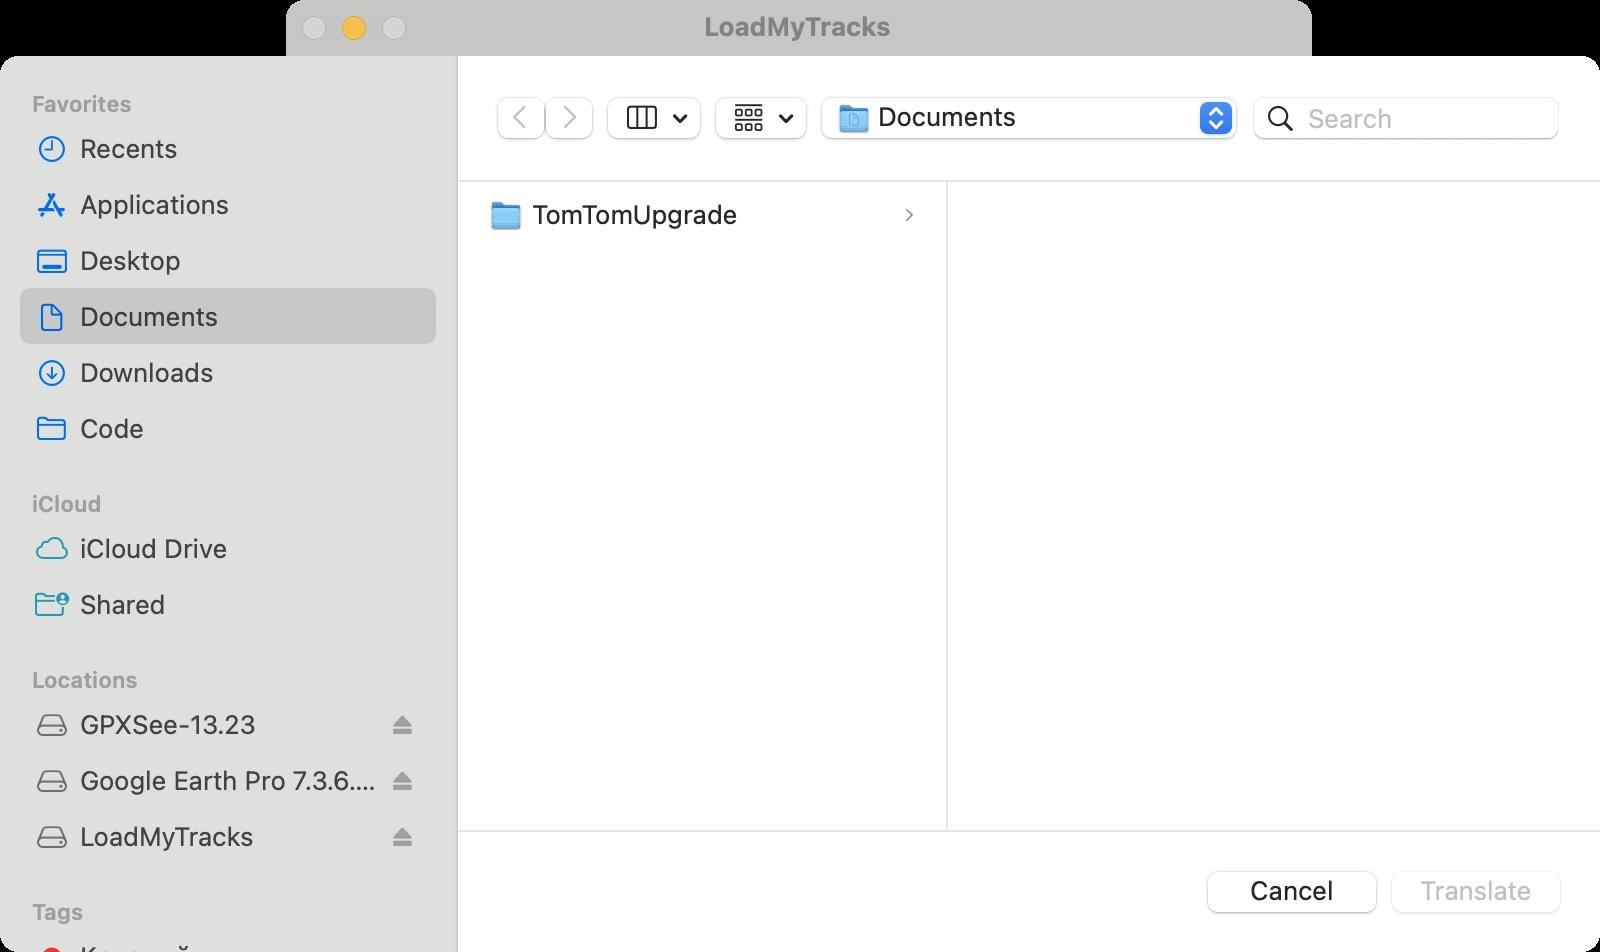
Accessibility tree:
{"name": "LoadMyTracks", "role": "AXWindow", "description": null, "role_description": "standard window", "value": null, "position": "143.00;297.00", "size": "513;450", "children": [{"name": null, "role": "AXGroup", "description": null, "role_description": "group", "value": null, "position": "386.00;48.00", "size": "110;117", "children": [{"name": "Tracks", "role": "AXCheckBox", "description": null, "role_description": "checkbox", "value": 1, "position": "395.00;73.00", "size": "66;16", "children": []}, {"name": "Waypoints", "role": "AXCheckBox", "description": null, "role_description": "checkbox", "value": 1, "position": "395.00;93.00", "size": "90;18", "children": []}, {"name": "Routes", "role": "AXCheckBox", "description": null, "role_description": "checkbox", "value": 1, "position": "395.00;115.00", "size": "68;18", "children": []}, {"name": "Laps", "role": "AXCheckBox", "description": null, "role_description": "checkbox", "value": 1, "position": "395.00;137.00", "size": "55;18", "children": []}, {"name": null, "role": "AXStaticText", "description": null, "role_description": "text", "value": "Acquire/Send", "position": "396.00;48.00", "size": "78;14", "children": []}]}, {"name": null, "role": "AXGroup", "description": null, "role_description": "group", "value": null, "position": "386.00;169.00", "size": "110;87", "children": [{"name": null, "role": "AXRadioGroup", "description": null, "role_description": "radio group", "value": "{\n    \"name\": \"GPX\",\n    \"role\": \"AXRadioButton\",\n    \"description\": null,\n    \"role_description\": \"radio button\",\n    \"value\": 1,\n    \"position\": \"397.00;195.00\",\n    \"size\": \"77;18\",\n    \"children\": []\n}", "position": "397.00;195.00", "size": "77;38", "children": [{"name": "GPX", "role": "AXRadioButton", "description": null, "role_description": "radio button", "value": 1, "position": "397.00;195.00", "size": "77;18", "children": []}, {"name": "KML", "role": "AXRadioButton", "description": null, "role_description": "radio button", "value": 0, "position": "397.00;215.00", "size": "77;18", "children": []}]}, {"name": null, "role": "AXStaticText", "description": null, "role_description": "text", "value": "Output", "position": "396.00;169.00", "size": "44;14", "children": []}]}, {"name": null, "role": "AXPopUpButton", "description": null, "role_description": "pop up button", "value": "GPX", "position": "17.00;47.00", "size": "363;25", "children": []}, {"name": "Acquire…", "role": "AXButton", "description": null, "role_description": "button", "value": null, "position": "409.00;307.00", "size": "91;32", "children": []}, {"name": "Cancel", "role": "AXButton", "description": null, "role_description": "button", "value": null, "position": "335.00;307.00", "size": "76;32", "children": []}, {"name": null, "role": "AXGroup", "description": null, "role_description": "group", "value": null, "position": "16.00;76.00", "size": "364;180", "children": [{"name": null, "role": "AXStaticText", "description": null, "role_description": "text", "value": "GPX Files may be translated by selecting Translate File… from the File menu.", "position": "24.00;83.00", "size": "348;48", "children": []}]}, {"name": null, "role": "AXStaticText", "description": null, "role_description": "text", "value": "Ready", "position": "18.00;260.00", "size": "360;14", "children": []}, {"name": null, "role": "AXProgressIndicator", "description": null, "role_description": "progress indicator", "value": 0.0, "position": "20.00;273.00", "size": "473;20", "children": []}, {"name": "Send…", "role": "AXButton", "description": null, "role_description": "button", "value": null, "position": "261.00;307.00", "size": "76;32", "children": []}, {"name": "Erase…", "role": "AXButton", "description": null, "role_description": "button", "value": null, "position": "13.00;307.00", "size": "79;32", "children": []}, {"name": null, "role": "AXGroup", "description": null, "role_description": "group", "value": null, "position": "20.00;348.00", "size": "473;82", "children": [{"name": null, "role": "AXGroup", "description": null, "role_description": "group", "value": null, "position": "21.00;349.00", "size": "471;80", "children": [{"name": null, "role": "AXGroup", "description": null, "role_description": "група", "value": null, "position": "21.00;349.00", "size": "471;80", "children": [{"name": "", "role": "AXScrollArea", "description": "", "role_description": "область прокручування", "value": "", "position": "21.00;349.00", "size": "471;80", "children": [{"name": "", "role": "AXWebArea", "description": "Cartographica", "role_description": "HTML-контент", "value": "", "position": "21.00;349.00", "size": "471;80", "children": [{"name": "", "role": "AXStaticText", "description": "", "role_description": "текст", "value": "Thank you for using LoadMyTracks! Visit ", "position": "29.00;357.00", "size": "225;15", "children": []}, {"name": "MacGIS.com", "role": "AXLink", "description": "", "role_description": "посилання", "value": "", "position": "253.00;357.00", "size": "70;15", "children": [{"name": "", "role": "AXStaticText", "description": "", "role_description": "текст", "value": "MacGIS.com", "position": "253.00;357.00", "size": "70;15", "children": []}]}, {"name": "", "role": "AXStaticText", "description": "", "role_description": "текст", "value": " and ", "position": "322.00;357.00", "size": "27;15", "children": []}, {"name": "our_blog", "role": "AXLink", "description": "", "role_description": "посилання", "value": "", "position": "348.00;357.00", "size": "44;15", "children": [{"name": "", "role": "AXStaticText", "description": "", "role_description": "текст", "value": "our blog", "position": "348.00;357.00", "size": "44;15", "children": []}]}, {"name": "", "role": "AXStaticText", "description": "", "role_description": "текст", "value": " for the latest news on ClueTrust products.", "position": "29.00;357.00", "size": "431;30", "children": []}]}]}]}]}]}, {"name": null, "role": "AXButton", "description": null, "role_description": "close button", "value": null, "position": "7.00;6.00", "size": "14;16", "children": []}, {"name": null, "role": "AXButton", "description": null, "role_description": "zoom button", "value": null, "position": "47.00;6.00", "size": "14;16", "children": [{"name": null, "role": "AXGroup", "description": null, "role_description": "group", "value": null, "position": "47.00;6.00", "size": "14;16", "children": [{"name": null, "role": "AXGroup", "description": null, "role_description": "group", "value": null, "position": "47.00;6.00", "size": "14;16", "children": []}]}]}, {"name": null, "role": "AXButton", "description": null, "role_description": "minimize button", "value": null, "position": "27.00;6.00", "size": "14;16", "children": []}, {"name": null, "role": "AXStaticText", "description": null, "role_description": "text", "value": "LoadMyTracks", "position": "207.00;5.00", "size": "98;16", "children": []}, {"name": null, "role": "AXSheet", "description": "translate files", "role_description": "sheet", "value": null, "position": "-143.00;28.00", "size": "800;448", "children": [{"name": null, "role": "AXSplitGroup", "description": null, "role_description": "split group", "value": null, "position": "-143.00;28.00", "size": "800;448", "children": [{"name": null, "role": "AXScrollArea", "description": null, "role_description": "scroll area", "value": null, "position": "-143.00;28.00", "size": "228;448", "children": [{"name": null, "role": "AXOutline", "description": "sidebar", "role_description": "outline", "value": null, "position": "-143.00;28.00", "size": "228;670", "children": [{"name": null, "role": "AXRow", "description": null, "role_description": "outline row", "value": null, "position": "-143.00;41.00", "size": "228;19", "children": [{"name": null, "role": "AXCell", "description": null, "role_description": "cell", "value": null, "position": "-133.00;41.00", "size": "208;19", "children": [{"name": null, "role": "AXStaticText", "description": null, "role_description": "text", "value": "Favorites", "position": "-129.00;41.00", "size": "212;19", "children": []}]}]}, {"name": null, "role": "AXRow", "description": null, "role_description": "outline row", "value": null, "position": "-143.00;60.00", "size": "228;28", "children": [{"name": null, "role": "AXCell", "description": null, "role_description": "cell", "value": null, "position": "-133.00;60.00", "size": "208;28", "children": [{"name": null, "role": "AXStaticText", "description": null, "role_description": "text", "value": "Recents", "position": "-105.00;66.00", "size": "174;16", "children": []}, {"name": null, "role": "AXImage", "description": "clock", "role_description": "image", "value": null, "position": "-124.50;67.00", "size": "15;15", "children": []}]}]}, {"name": null, "role": "AXRow", "description": null, "role_description": "outline row", "value": null, "position": "-143.00;88.00", "size": "228;28", "children": [{"name": null, "role": "AXCell", "description": null, "role_description": "cell", "value": null, "position": "-133.00;88.00", "size": "208;28", "children": [{"name": null, "role": "AXStaticText", "description": null, "role_description": "text", "value": "Applications", "position": "-105.00;94.00", "size": "174;16", "children": []}, {"name": null, "role": "AXImage", "description": "", "role_description": "image", "value": null, "position": "-125.50;94.50", "size": "17;15", "children": []}]}]}, {"name": null, "role": "AXRow", "description": null, "role_description": "outline row", "value": null, "position": "-143.00;116.00", "size": "228;28", "children": [{"name": null, "role": "AXCell", "description": null, "role_description": "cell", "value": null, "position": "-133.00;116.00", "size": "208;28", "children": [{"name": null, "role": "AXStaticText", "description": null, "role_description": "text", "value": "Desktop", "position": "-105.00;122.00", "size": "174;16", "children": []}, {"name": null, "role": "AXImage", "description": "", "role_description": "image", "value": null, "position": "-126.00;123.50", "size": "18;14", "children": []}]}]}, {"name": null, "role": "AXRow", "description": null, "role_description": "outline row", "value": null, "position": "-143.00;144.00", "size": "228;28", "children": [{"name": null, "role": "AXCell", "description": null, "role_description": "cell", "value": null, "position": "-133.00;144.00", "size": "208;28", "children": [{"name": null, "role": "AXStaticText", "description": null, "role_description": "text", "value": "Documents", "position": "-105.00;150.00", "size": "174;16", "children": []}, {"name": null, "role": "AXImage", "description": "document", "role_description": "image", "value": null, "position": "-124.00;150.50", "size": "14;16", "children": []}]}]}, {"name": null, "role": "AXRow", "description": null, "role_description": "outline row", "value": null, "position": "-143.00;172.00", "size": "228;28", "children": [{"name": null, "role": "AXCell", "description": null, "role_description": "cell", "value": null, "position": "-133.00;172.00", "size": "208;28", "children": [{"name": null, "role": "AXStaticText", "description": null, "role_description": "text", "value": "Downloads", "position": "-105.00;178.00", "size": "174;16", "children": []}, {"name": null, "role": "AXImage", "description": "Arrow Down Circle", "role_description": "image", "value": null, "position": "-124.50;179.00", "size": "15;15", "children": []}]}]}, {"name": null, "role": "AXRow", "description": null, "role_description": "outline row", "value": null, "position": "-143.00;200.00", "size": "228;28", "children": [{"name": null, "role": "AXCell", "description": null, "role_description": "cell", "value": null, "position": "-133.00;200.00", "size": "208;28", "children": [{"name": null, "role": "AXStaticText", "description": null, "role_description": "text", "value": "Code", "position": "-105.00;206.00", "size": "174;16", "children": []}, {"name": null, "role": "AXImage", "description": "move", "role_description": "image", "value": null, "position": "-126.00;207.00", "size": "18;14", "children": []}]}]}, {"name": null, "role": "AXRow", "description": null, "role_description": "outline row", "value": null, "position": "-143.00;241.00", "size": "228;19", "children": [{"name": null, "role": "AXCell", "description": null, "role_description": "cell", "value": null, "position": "-133.00;241.00", "size": "208;19", "children": [{"name": null, "role": "AXStaticText", "description": null, "role_description": "text", "value": "iCloud", "position": "-129.00;241.00", "size": "212;19", "children": []}]}]}, {"name": null, "role": "AXRow", "description": null, "role_description": "outline row", "value": null, "position": "-143.00;260.00", "size": "228;28", "children": [{"name": null, "role": "AXCell", "description": null, "role_description": "cell", "value": null, "position": "-133.00;260.00", "size": "208;28", "children": [{"name": null, "role": "AXStaticText", "description": null, "role_description": "text", "value": "iCloud Drive", "position": "-105.00;266.00", "size": "174;16", "children": []}, {"name": null, "role": "AXImage", "description": "iCloud", "role_description": "image", "value": null, "position": "-126.00;266.50", "size": "18;14", "children": []}]}]}, {"name": null, "role": "AXRow", "description": null, "role_description": "outline row", "value": null, "position": "-143.00;288.00", "size": "228;28", "children": [{"name": null, "role": "AXCell", "description": null, "role_description": "cell", "value": null, "position": "-133.00;288.00", "size": "208;28", "children": [{"name": null, "role": "AXStaticText", "description": null, "role_description": "text", "value": "Shared", "position": "-105.00;294.00", "size": "174;16", "children": []}, {"name": null, "role": "AXImage", "description": "Shared Folder", "role_description": "image", "value": null, "position": "-127.00;294.00", "size": "20;15", "children": []}]}]}, {"name": null, "role": "AXRow", "description": null, "role_description": "outline row", "value": null, "position": "-143.00;329.00", "size": "228;19", "children": [{"name": null, "role": "AXCell", "description": null, "role_description": "cell", "value": null, "position": "-133.00;329.00", "size": "208;19", "children": [{"name": null, "role": "AXStaticText", "description": null, "role_description": "text", "value": "Locations", "position": "-129.00;329.00", "size": "212;19", "children": []}]}]}, {"name": null, "role": "AXRow", "description": null, "role_description": "outline row", "value": null, "position": "-143.00;348.00", "size": "228;28", "children": [{"name": null, "role": "AXCell", "description": null, "role_description": "cell", "value": null, "position": "-133.00;348.00", "size": "208;28", "children": [{"name": null, "role": "AXStaticText", "description": null, "role_description": "text", "value": "GPXSee-13.23", "position": "-105.00;354.00", "size": "155;16", "children": []}, {"name": null, "role": "AXImage", "description": "", "role_description": "image", "value": null, "position": "-126.00;356.00", "size": "18;13", "children": []}, {"name": "Eject", "role": "AXButton", "description": "eject", "role_description": "button", "value": null, "position": "52.00;356.00", "size": "13;12", "children": []}]}]}, {"name": null, "role": "AXRow", "description": null, "role_description": "outline row", "value": null, "position": "-143.00;376.00", "size": "228;28", "children": [{"name": null, "role": "AXCell", "description": null, "role_description": "cell", "value": null, "position": "-133.00;376.00", "size": "208;28", "children": [{"name": null, "role": "AXStaticText", "description": null, "role_description": "text", "value": "Google Earth Pro 7.3.6.9796", "position": "-105.00;382.00", "size": "155;16", "children": []}, {"name": null, "role": "AXImage", "description": "", "role_description": "image", "value": null, "position": "-126.00;384.00", "size": "18;13", "children": []}, {"name": "Eject", "role": "AXButton", "description": "eject", "role_description": "button", "value": null, "position": "52.00;384.00", "size": "13;12", "children": []}]}]}, {"name": null, "role": "AXRow", "description": null, "role_description": "outline row", "value": null, "position": "-143.00;404.00", "size": "228;28", "children": [{"name": null, "role": "AXCell", "description": null, "role_description": "cell", "value": null, "position": "-133.00;404.00", "size": "208;28", "children": [{"name": null, "role": "AXStaticText", "description": null, "role_description": "text", "value": "LoadMyTracks", "position": "-105.00;410.00", "size": "155;16", "children": []}, {"name": null, "role": "AXImage", "description": "", "role_description": "image", "value": null, "position": "-126.00;412.00", "size": "18;13", "children": []}, {"name": "Eject", "role": "AXButton", "description": "eject", "role_description": "button", "value": null, "position": "52.00;412.00", "size": "13;12", "children": []}]}]}, {"name": null, "role": "AXRow", "description": null, "role_description": "outline row", "value": null, "position": "-143.00;445.00", "size": "228;19", "children": [{"name": null, "role": "AXCell", "description": null, "role_description": "cell", "value": null, "position": "-133.00;445.00", "size": "208;19", "children": [{"name": null, "role": "AXStaticText", "description": null, "role_description": "text", "value": "Tags", "position": "-129.00;445.00", "size": "212;19", "children": []}]}]}, {"name": null, "role": "AXRow", "description": null, "role_description": "outline row", "value": null, "position": "-143.00;464.00", "size": "228;28", "children": [{"name": null, "role": "AXCell", "description": null, "role_description": "cell", "value": null, "position": "-133.00;464.00", "size": "208;28", "children": [{"name": null, "role": "AXStaticText", "description": null, "role_description": "text", "value": "Красный", "position": "-105.00;470.00", "size": "174;16", "children": []}, {"name": null, "role": "AXImage", "description": "", "role_description": "image", "value": null, "position": "-123.00;472.50", "size": "12;12", "children": []}]}]}, {"name": null, "role": "AXRow", "description": null, "role_description": "outline row", "value": null, "position": "-143.00;492.00", "size": "228;28", "children": [{"name": null, "role": "AXCell", "description": null, "role_description": "cell", "value": null, "position": "-133.00;492.00", "size": "208;28", "children": [{"name": null, "role": "AXStaticText", "description": null, "role_description": "text", "value": "Оранжевый", "position": "-105.00;498.00", "size": "174;16", "children": []}, {"name": null, "role": "AXImage", "description": "", "role_description": "image", "value": null, "position": "-123.00;500.50", "size": "12;12", "children": []}]}]}, {"name": null, "role": "AXRow", "description": null, "role_description": "outline row", "value": null, "position": "-143.00;520.00", "size": "228;28", "children": [{"name": null, "role": "AXCell", "description": null, "role_description": "cell", "value": null, "position": "-133.00;520.00", "size": "208;28", "children": [{"name": null, "role": "AXStaticText", "description": null, "role_description": "text", "value": "Желтый", "position": "-105.00;526.00", "size": "174;16", "children": []}, {"name": null, "role": "AXImage", "description": "", "role_description": "image", "value": null, "position": "-123.00;528.50", "size": "12;12", "children": []}]}]}, {"name": null, "role": "AXRow", "description": null, "role_description": "outline row", "value": null, "position": "-143.00;548.00", "size": "228;28", "children": [{"name": null, "role": "AXCell", "description": null, "role_description": "cell", "value": null, "position": "-133.00;548.00", "size": "208;28", "children": [{"name": null, "role": "AXStaticText", "description": null, "role_description": "text", "value": "Зеленый", "position": "-105.00;554.00", "size": "174;16", "children": []}, {"name": null, "role": "AXImage", "description": "", "role_description": "image", "value": null, "position": "-123.00;556.50", "size": "12;12", "children": []}]}]}, {"name": null, "role": "AXRow", "description": null, "role_description": "outline row", "value": null, "position": "-143.00;576.00", "size": "228;28", "children": [{"name": null, "role": "AXCell", "description": null, "role_description": "cell", "value": null, "position": "-133.00;576.00", "size": "208;28", "children": [{"name": null, "role": "AXStaticText", "description": null, "role_description": "text", "value": "Синий", "position": "-105.00;582.00", "size": "174;16", "children": []}, {"name": null, "role": "AXImage", "description": "", "role_description": "image", "value": null, "position": "-123.00;584.50", "size": "12;12", "children": []}]}]}, {"name": null, "role": "AXRow", "description": null, "role_description": "outline row", "value": null, "position": "-143.00;604.00", "size": "228;28", "children": [{"name": null, "role": "AXCell", "description": null, "role_description": "cell", "value": null, "position": "-133.00;604.00", "size": "208;28", "children": [{"name": null, "role": "AXStaticText", "description": null, "role_description": "text", "value": "Лиловый", "position": "-105.00;610.00", "size": "174;16", "children": []}, {"name": null, "role": "AXImage", "description": "", "role_description": "image", "value": null, "position": "-123.00;612.50", "size": "12;12", "children": []}]}]}, {"name": null, "role": "AXRow", "description": null, "role_description": "outline row", "value": null, "position": "-143.00;632.00", "size": "228;28", "children": [{"name": null, "role": "AXCell", "description": null, "role_description": "cell", "value": null, "position": "-133.00;632.00", "size": "208;28", "children": [{"name": null, "role": "AXStaticText", "description": null, "role_description": "text", "value": "Серый", "position": "-105.00;638.00", "size": "174;16", "children": []}, {"name": null, "role": "AXImage", "description": "", "role_description": "image", "value": null, "position": "-123.00;640.50", "size": "12;12", "children": []}]}]}, {"name": null, "role": "AXRow", "description": null, "role_description": "outline row", "value": null, "position": "-143.00;660.00", "size": "228;28", "children": [{"name": null, "role": "AXCell", "description": null, "role_description": "cell", "value": null, "position": "-133.00;660.00", "size": "208;28", "children": [{"name": null, "role": "AXStaticText", "description": null, "role_description": "text", "value": "All Tags…", "position": "-105.00;666.00", "size": "174;16", "children": []}, {"name": null, "role": "AXImage", "description": "", "role_description": "image", "value": null, "position": "-125.00;668.50", "size": "16;12", "children": []}]}]}, {"name": null, "role": "AXColumn", "description": null, "role_description": "column", "value": null, "position": "-133.00;28.00", "size": "208;670", "children": []}]}, {"name": null, "role": "AXScrollBar", "description": null, "role_description": "scroll bar", "value": 0.0, "position": "69.00;28.00", "size": "16;448", "children": [{"name": null, "role": "AXValueIndicator", "description": null, "role_description": "value indicator", "value": 0.0, "position": "73.00;29.00", "size": "12;298", "children": []}, {"name": null, "role": "AXButton", "description": null, "role_description": "increment arrow button", "value": null, "position": "69.00;28.00", "size": "0;0", "children": []}, {"name": null, "role": "AXButton", "description": null, "role_description": "decrement arrow button", "value": null, "position": "69.00;28.00", "size": "0;0", "children": []}, {"name": null, "role": "AXButton", "description": null, "role_description": "increment page button", "value": null, "position": "73.00;327.50", "size": "12;148", "children": []}, {"name": null, "role": "AXButton", "description": null, "role_description": "decrement page button", "value": null, "position": "73.00;28.00", "size": "12;1", "children": []}]}]}, {"name": null, "role": "AXSplitter", "description": null, "role_description": "splitter", "value": 228.0, "position": "85.00;28.00", "size": "1;448", "children": []}, {"name": null, "role": "AXSplitGroup", "description": null, "role_description": "split group", "value": null, "position": "86.00;28.00", "size": "571;448", "children": [{"name": null, "role": "AXBrowser", "description": "column view", "role_description": "browser", "value": null, "position": "86.00;28.00", "size": "571;448", "children": [{"name": null, "role": "AXScrollArea", "description": null, "role_description": "scroll area", "value": null, "position": "86.00;28.00", "size": "571;448", "children": [{"name": null, "role": "AXScrollArea", "description": null, "role_description": "scroll area", "value": null, "position": "86.00;91.00", "size": "245;324", "children": [{"name": null, "role": "AXList", "description": null, "role_description": "list", "value": null, "position": "86.00;91.00", "size": "244;324", "children": [{"name": null, "role": "AXGroup", "description": null, "role_description": "group", "value": null, "position": "102.00;96.00", "size": "206;23", "children": [{"name": null, "role": "AXImage", "description": null, "role_description": "image", "value": null, "position": "102.00;99.50", "size": "16;16", "children": []}, {"name": null, "role": "AXTextField", "description": null, "role_description": "text field", "value": "TomTomUpgrade", "position": "121.00;99.00", "size": "111;16", "children": []}]}]}, {"name": null, "role": "AXScrollBar", "description": null, "role_description": "scroll bar", "value": 0.0, "position": "314.00;91.00", "size": "16;324", "children": []}]}]}]}]}]}, {"name": null, "role": "AXGroup", "description": null, "role_description": "group", "value": null, "position": "103.00;47.00", "size": "53;24", "children": [{"name": null, "role": "AXButton", "description": "back", "role_description": "button", "value": null, "position": "103.00;47.00", "size": "27;24", "children": []}, {"name": null, "role": "AXButton", "description": "forward", "role_description": "button", "value": null, "position": "130.00;47.00", "size": "26;24", "children": []}]}, {"name": "", "role": "AXMenuButton", "description": "column view", "role_description": "menu button", "value": null, "position": "158.00;48.00", "size": "53;25", "children": []}, {"name": "", "role": "AXMenuButton", "description": "", "role_description": "menu button", "value": null, "position": "212.00;48.00", "size": "52;25", "children": []}, {"name": "Where:", "role": "AXPopUpButton", "description": null, "role_description": "pop up button", "value": "Documents", "position": "265.00;48.00", "size": "214;25", "children": []}, {"name": null, "role": "AXTextField", "description": null, "role_description": "search text field", "value": null, "position": "483.00;48.00", "size": "154;22", "children": [{"name": "", "role": "AXButton", "description": "search", "role_description": "button", "value": null, "position": "485.00;48.00", "size": "25;22", "children": []}]}, {"name": "Cancel", "role": "AXButton", "description": null, "role_description": "button", "value": null, "position": "454.00;431.00", "size": "98;32", "children": []}, {"name": "Translate", "role": "AXButton", "description": null, "role_description": "button", "value": null, "position": "546.00;431.00", "size": "98;32", "children": []}]}]}